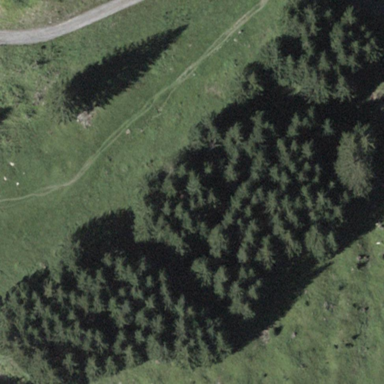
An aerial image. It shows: Forest area.